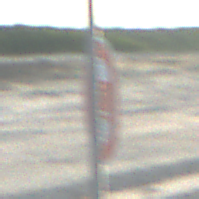
Verkehrszeichen: UeberholverbotKraftfahrzeuge
Umgebung: Outdoor, Beach
Tageszeit: SunriseSunset
Wetter: Clear
Licht: Natural
Jahreszeit: NotSpecified
Kontrast: HighContrast